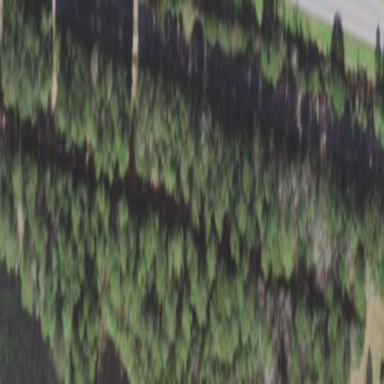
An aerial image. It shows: Needle-leaved woodland.